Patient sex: M
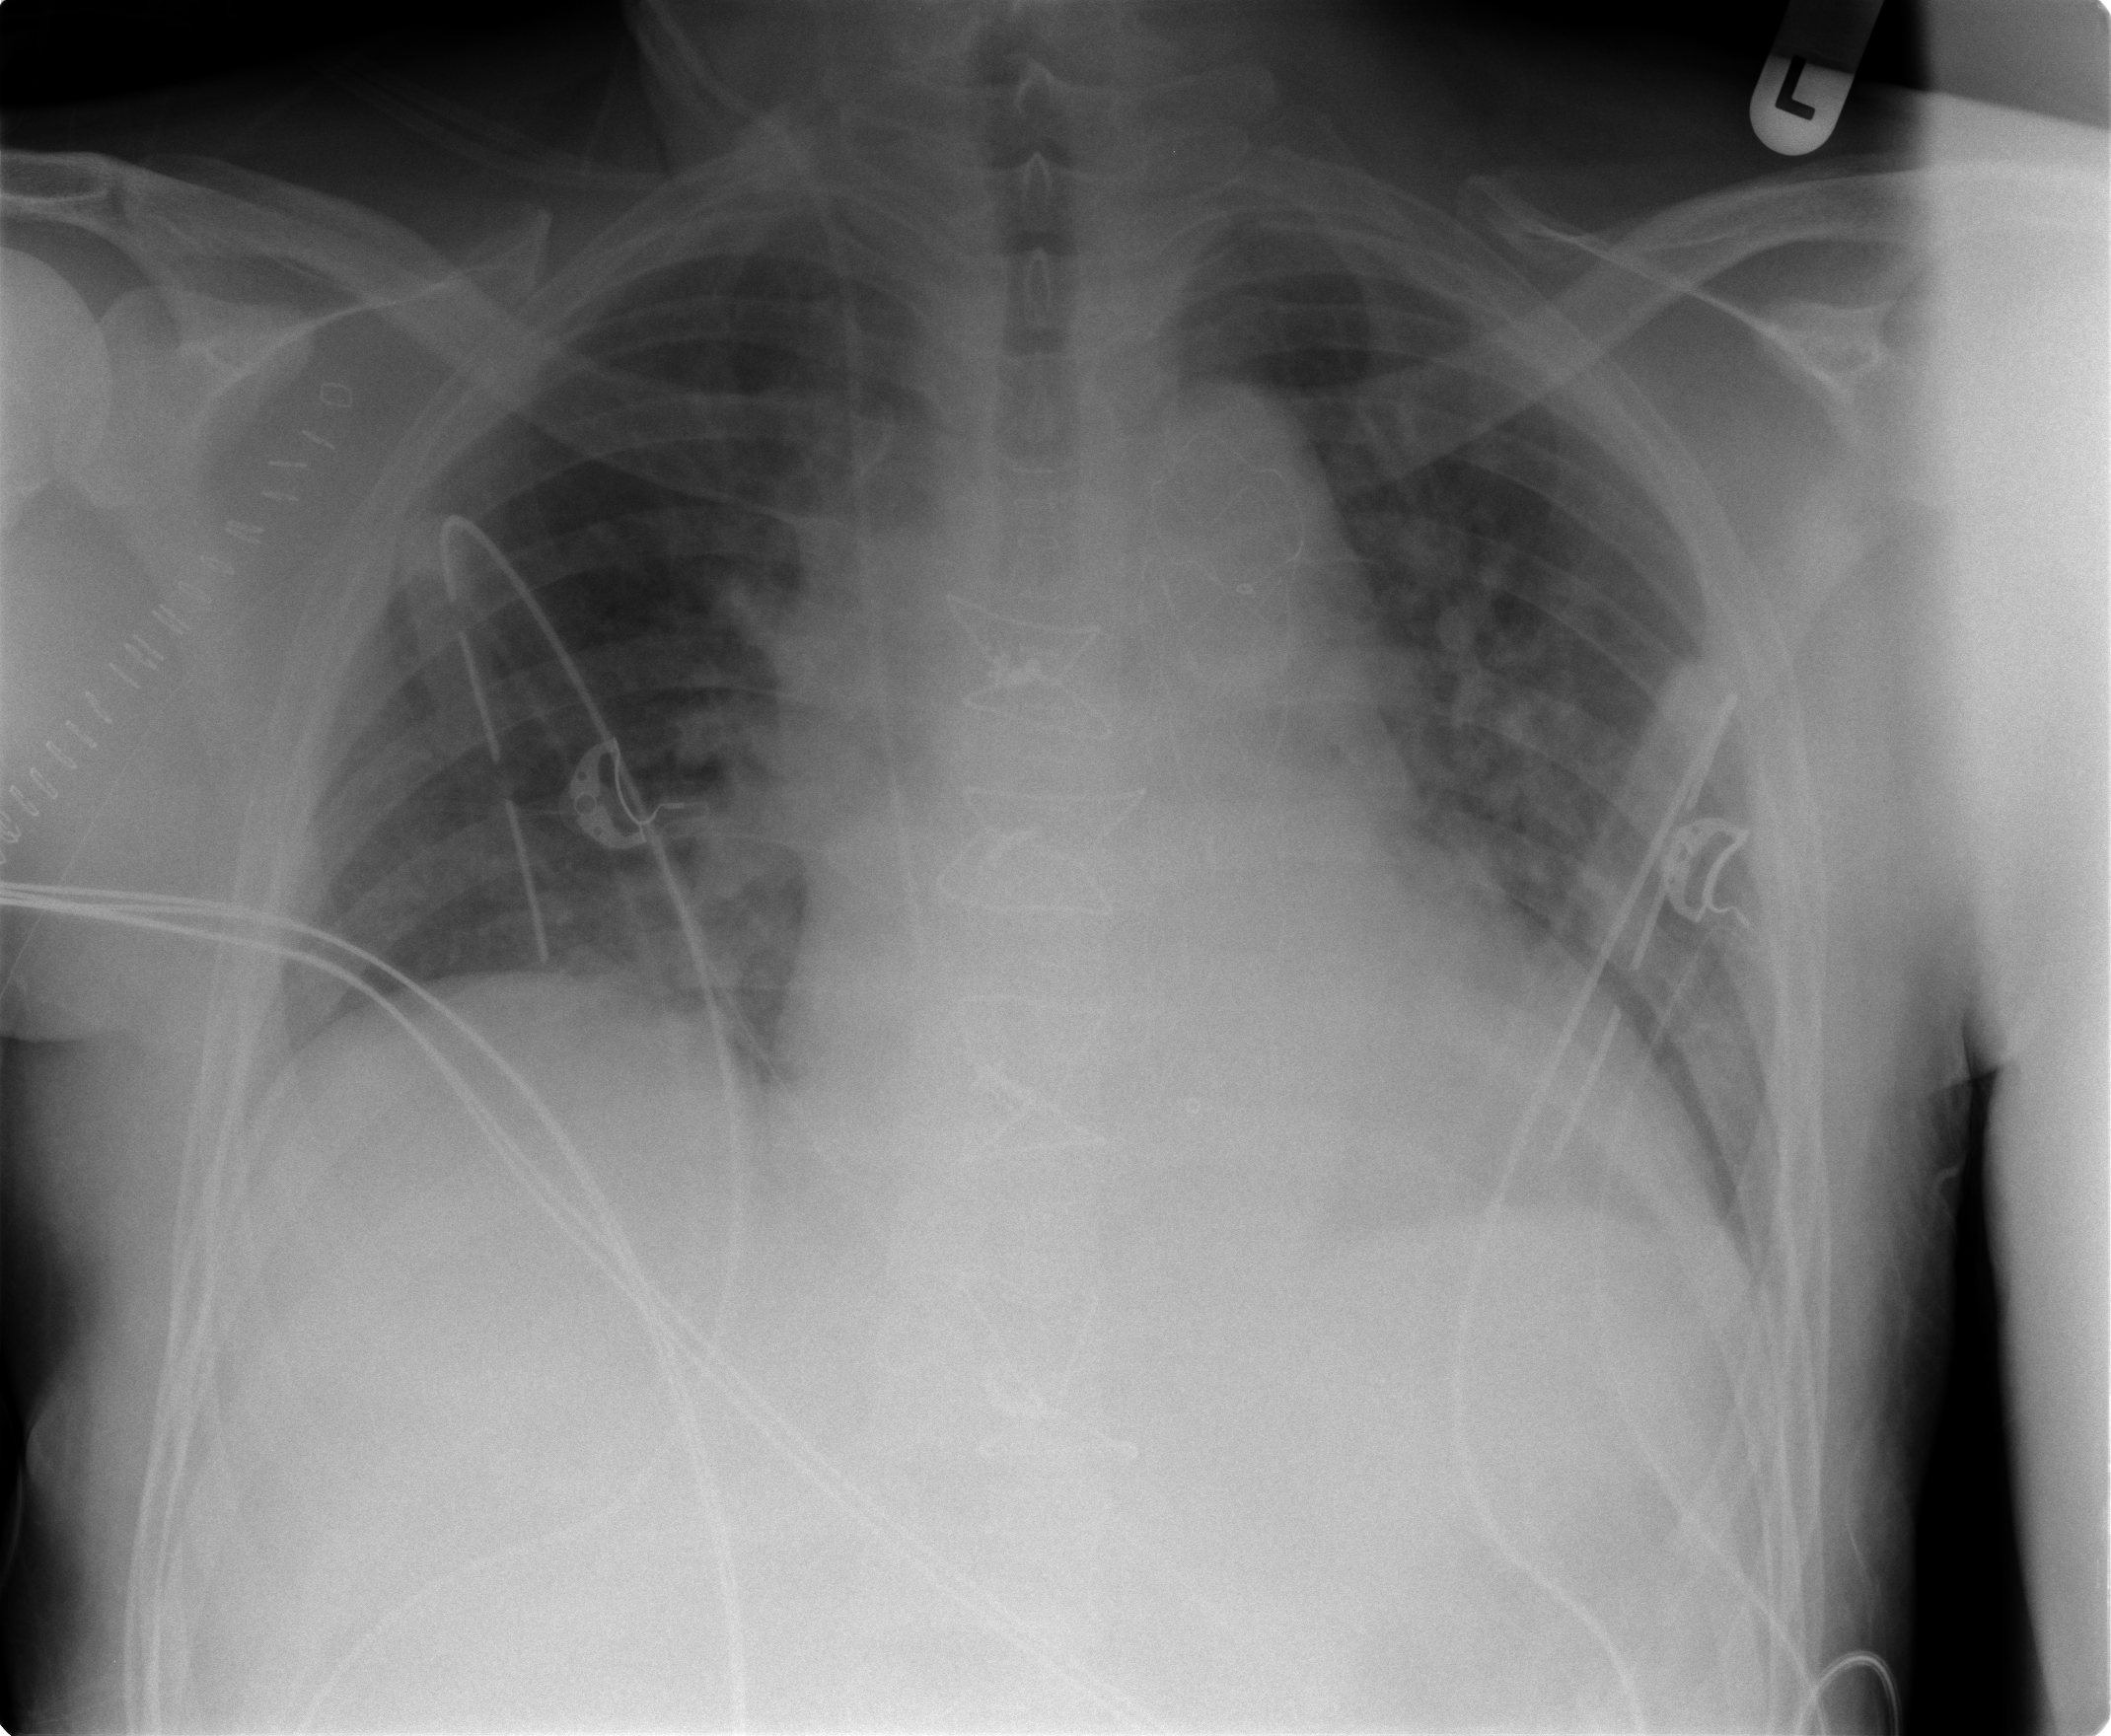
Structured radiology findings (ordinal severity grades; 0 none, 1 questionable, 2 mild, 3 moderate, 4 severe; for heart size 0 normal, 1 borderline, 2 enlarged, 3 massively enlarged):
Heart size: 2
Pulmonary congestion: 2
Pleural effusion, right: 0
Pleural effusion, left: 0
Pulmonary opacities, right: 0
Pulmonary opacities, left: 1
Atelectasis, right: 1
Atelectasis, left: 1